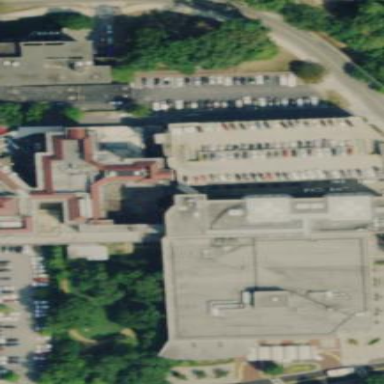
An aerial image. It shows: Hospital providing healthcare services.